Question: I have the following slider in my asp.net page:
'''
<div class="sliderContent">
<div id="sliderFrame">
<div id="slideIT" class="sliderHolderMain">
<div u="slides" class="sliderHolder">
<div>
<img u="image" src="theImages/slider/1.jpg" />
<div u="caption" t="CLIP|L" class="sliderCapMain">
<div class="sliderCapBG"></div>
<div class="sliderCapText">
<span class="sliderCapTextHdr">Healthy Cooking</span>
<br />
<span class="sliderCapTextFtr">Discover simple solutions to cook delicious and healthy meals for you and your family. Cooking tips, how-to guides and more!</span>
</div>
</div>
</div>
<div>
<img u="image" src="theImages/slider/2.jpg" />
<div u="caption" t="CLIP|L" class="sliderCapMain">
<div class="sliderCapBG"></div>
<div class="sliderCapText">
<span class="sliderCapTextHdr">Healthy Cooking</span>
<br />
<span class="sliderCapTextFtr">Discover simple solutions to cook delicious and healthy meals for you and your family. Cooking tips, how-to guides and more!</span>
</div>
</div>
</div>
</div>
</div>
<div style="width: 1100px; min-width: 1000px; height: 10px; background: url(theImages/dropShadow.png) repeat-x; position: relative; margin: 0 auto; bottom: 0;"></div>
</div>
</div>
'''
CSS:
'''
.sliderContent
{
width: 100%;
overflow: hidden;
margin: 0 auto;
text-align: center;
}
#sliderFrame
{
position: relative;
width: 100%;
margin: 0 auto; /*center-aligned*/
}
.sliderHolderMain
{
position: relative;
margin: 0px;
padding: 0px;
float: left;
top: 0px;
left: 0px;
width: 1100px;
height: 337px;
overflow: hidden;
}
.sliderHolder
{
cursor: move;
position: absolute;
left: 0px;
top: 0px;
width: 1100px;
height: 337px;
overflow: hidden;
}
.sliderCapMain
{
position: absolute;
top: 0px;
left: 0px;
width: 300px;
height: 337px;
text-align: center;
}
.sliderCapBG
{
position: absolute;
top: 0px;
left: 0px;
width: 100%;
height: 100%;
background: rgba(255, 255, 255, 0.75);
filter: alpha(opacity=75);
}
.sliderCapText
{
position: absolute;
top: 5%;
left: 5%;
color: #000;
text-align: left;
}
.sliderCapTextHdr
{
color: #0074C9;
font-weight: normal;
}
.sliderCapTextFtr
{
color: #000;
font-size: small;
}
'''
Attached image of what it looks like:

As you can see the shadow is at the top of the slider pointed by the red arrow.
How can I modify the CSS so it appears below the slider, giving it a 3D view
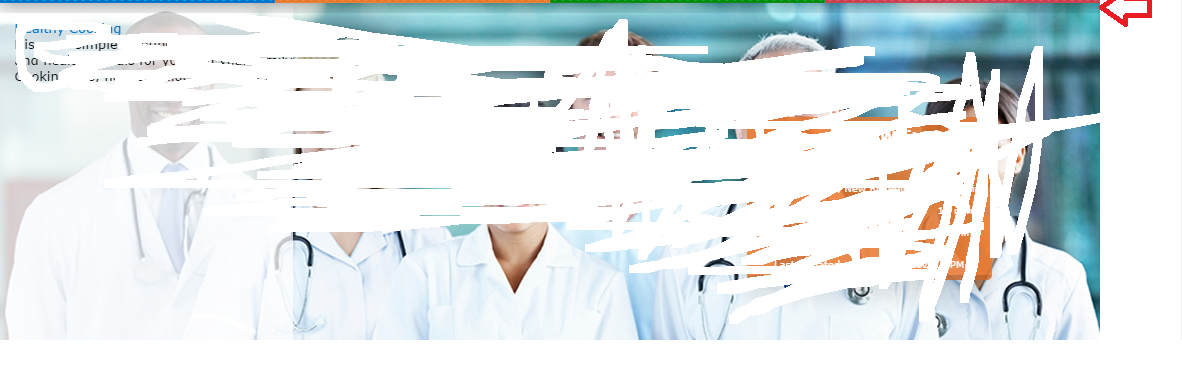
Answer: 2 ways: in your HTML, you have an inline style () as follows:
'''
<div style="width: 1100px; min-width: 1000px; height: 10px; background: url(theImages/dropShadow.png) repeat-x; position: relative; margin: 0 auto; bottom: 0;"></div>
'''
and at the same time, your slider has a fixed height, so it's really easy to know the size.
So you can do the following:
1) remove the inline styles. Really.
2) add a class to that div, let's say '.shadow'
3) add the following styles to your CSS style sheet:
'''
.shadow{
width: 1100px;
min-width: 1000px;
height: 10px;
position: relative;
margin: 0px auto;
top: 327px; //it was originally 327 but corrected to 337
background: url('theImages/dropShadow.png') repeat-x scroll 0% 0% transparent;
}
'''
3.a) now you can use what you have now, which is a .png image (but you'll have to flip it vertically)
3.b) or you can use 'box-shadow' property:
'''
.shadow{
width: 1100px;
min-width: 1000px;
height: 10px;
position: relative;
margin: 0px auto;
top: 327px; //it was originally 327 but corrected to 337
box-shadow: -20px -5px 6px rgba(0, 0, 0, 0.75) inset;
}
'''
I see you edited my answer and somehow the edit was approved, but the edit is incorrect, so I'll explain it so you also understand how it works: the top position is the element (337px) minus the height of the (10px), so position is 327px. If you want a shadow div with (say) 50px height, then position would be 287px (337-50) and so on. Explaining this because this answer may be of help for you but also for other people as well, and having this corrected would end with the whole solution not working (literally disappearing off sight)